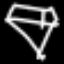
Label: diamond